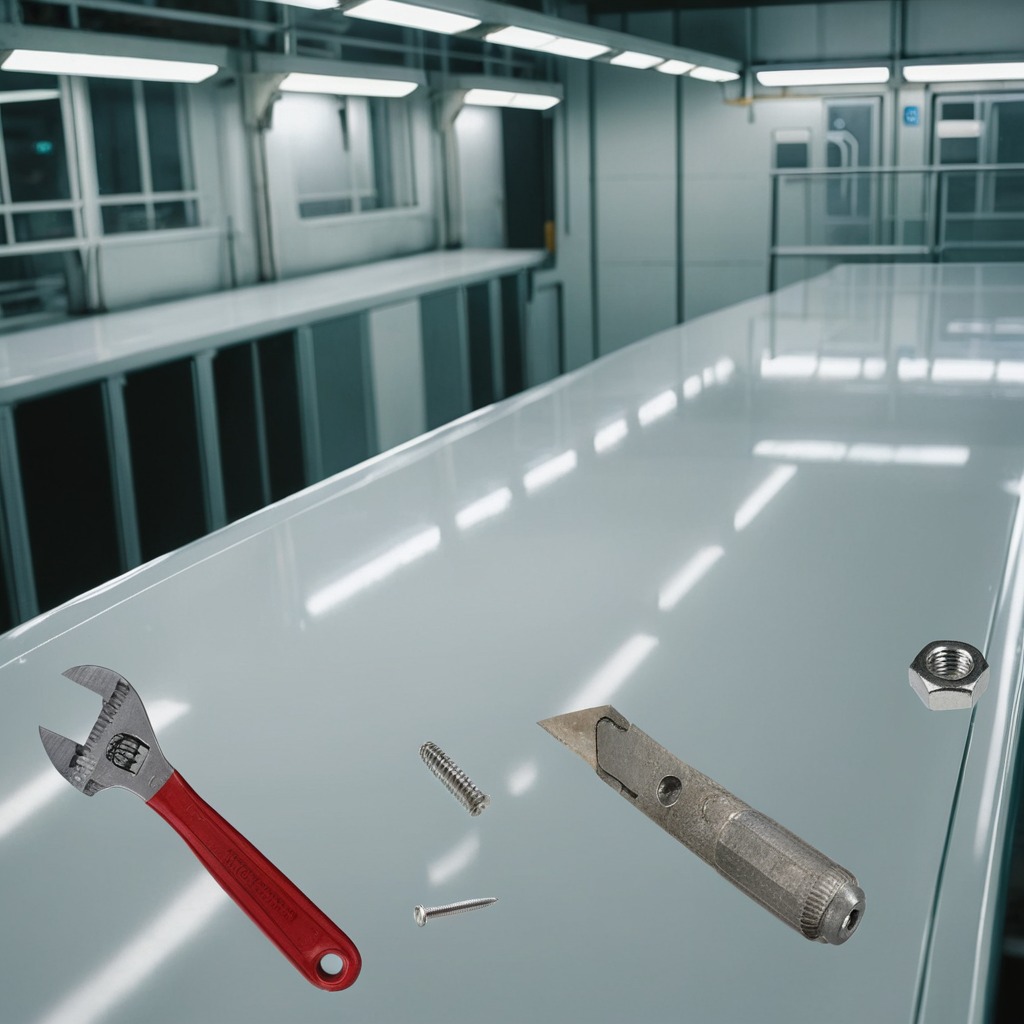
A utility knife, a metal machine screw, a coiled metal spring, a metal nut, and a wrench are lying on a high-gloss table in a ship maintenance bay industrial lighting.